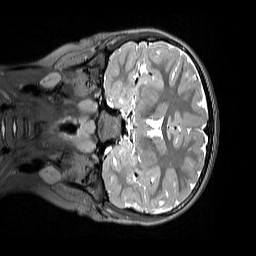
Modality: T2w
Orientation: coronal
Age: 8
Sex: female
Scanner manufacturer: siemens
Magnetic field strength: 3 T
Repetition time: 3.2 s
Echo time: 0.408 s